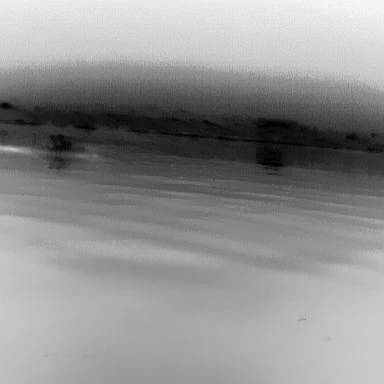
There is a canoe in the infrared image.